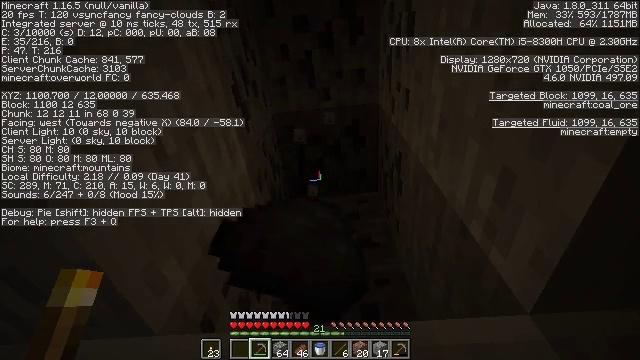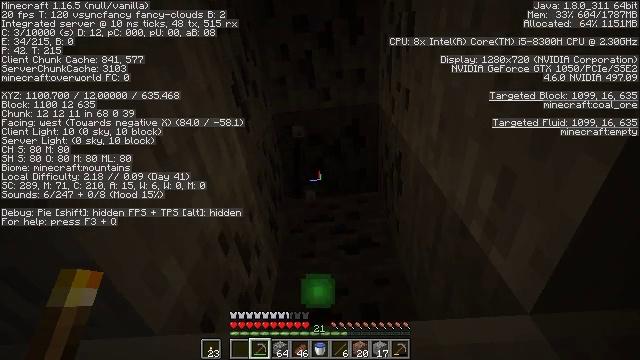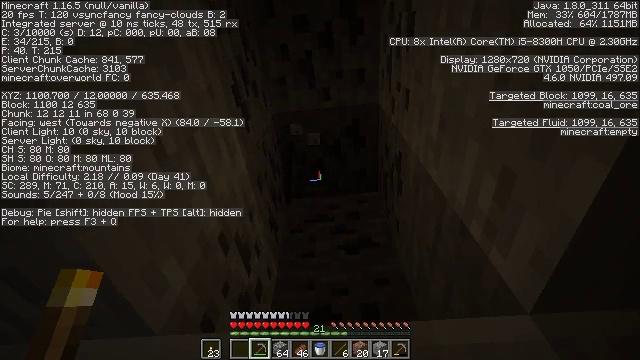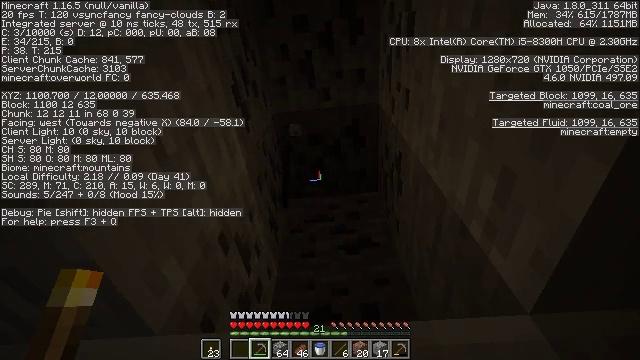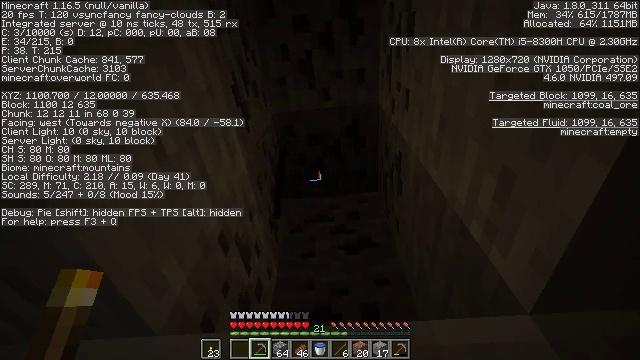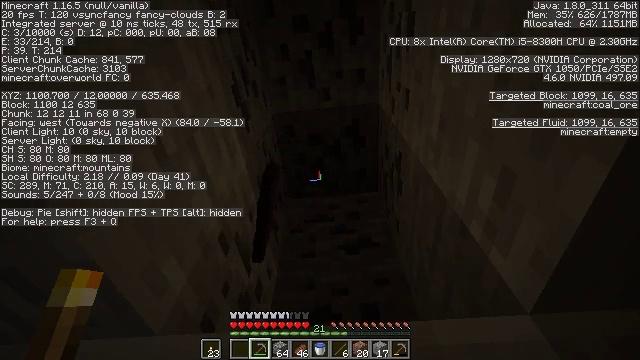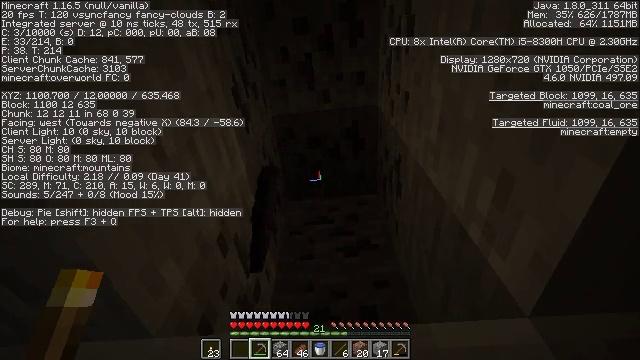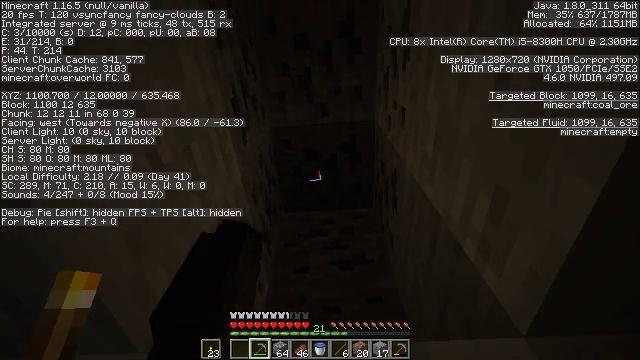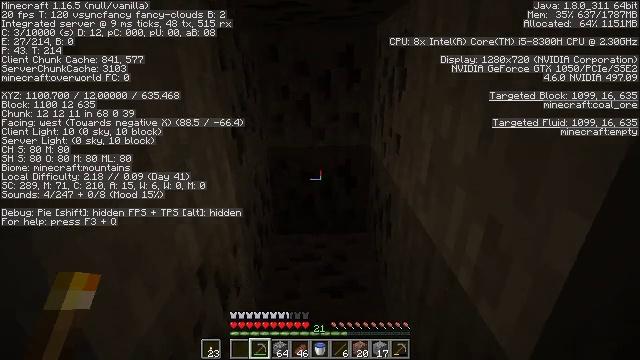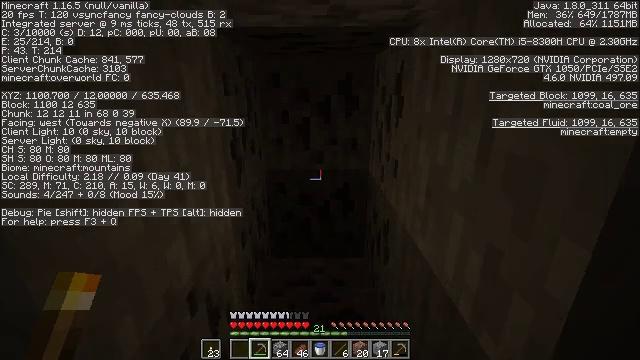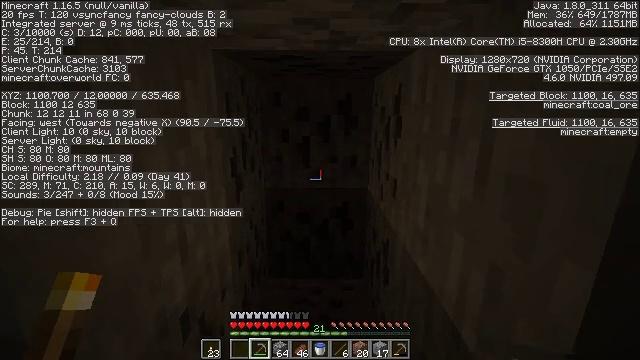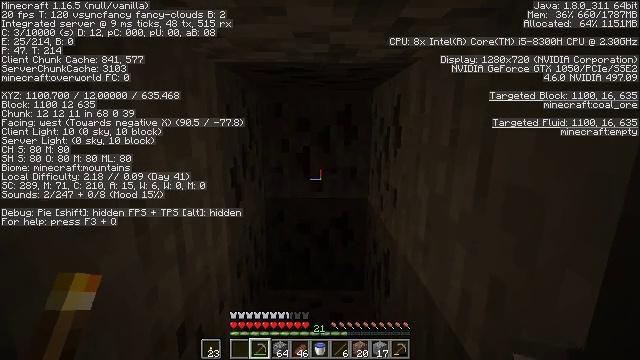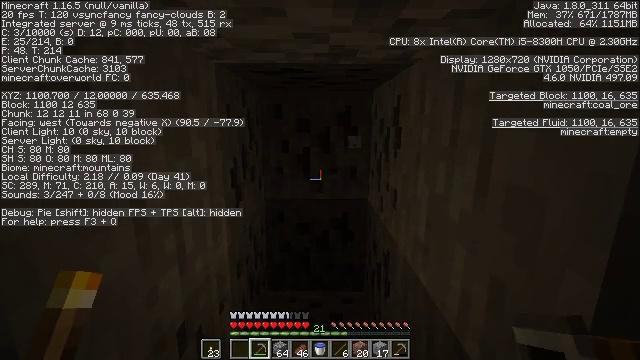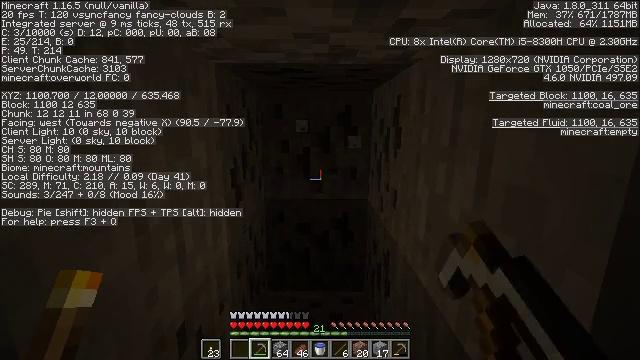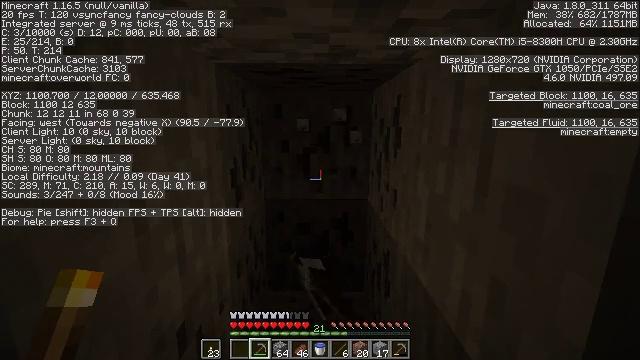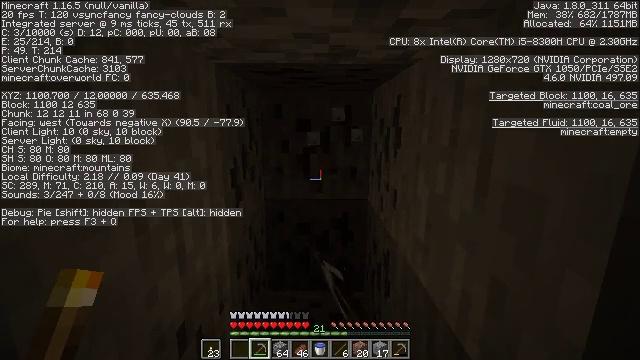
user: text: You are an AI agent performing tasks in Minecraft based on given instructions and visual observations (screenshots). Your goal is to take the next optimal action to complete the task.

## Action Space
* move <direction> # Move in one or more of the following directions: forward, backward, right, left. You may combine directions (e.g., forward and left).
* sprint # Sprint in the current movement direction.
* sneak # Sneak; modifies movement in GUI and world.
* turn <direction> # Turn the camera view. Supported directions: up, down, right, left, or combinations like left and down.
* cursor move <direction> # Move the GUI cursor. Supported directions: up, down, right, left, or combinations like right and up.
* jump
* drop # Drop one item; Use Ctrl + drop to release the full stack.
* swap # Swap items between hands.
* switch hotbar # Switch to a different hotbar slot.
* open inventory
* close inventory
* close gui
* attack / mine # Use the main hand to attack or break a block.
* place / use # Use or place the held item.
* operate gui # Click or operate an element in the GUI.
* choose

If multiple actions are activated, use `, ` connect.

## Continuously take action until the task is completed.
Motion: motion action
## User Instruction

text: Mine the coal ore underground.
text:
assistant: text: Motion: no_op
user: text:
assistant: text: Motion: no_op
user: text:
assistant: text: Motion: no_op
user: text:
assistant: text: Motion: no_op
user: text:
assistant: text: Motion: no_op
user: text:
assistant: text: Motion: no_op
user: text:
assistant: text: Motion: turn right and up
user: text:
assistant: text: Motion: turn right and up
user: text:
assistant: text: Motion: turn right and up
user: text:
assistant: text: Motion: turn up
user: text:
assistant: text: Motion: turn up
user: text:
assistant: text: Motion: attack / mine
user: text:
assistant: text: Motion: attack / mine
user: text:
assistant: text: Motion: attack / mine
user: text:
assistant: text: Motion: attack / mine
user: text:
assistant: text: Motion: attack / mine
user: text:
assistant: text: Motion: attack / mine
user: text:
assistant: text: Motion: attack / mine
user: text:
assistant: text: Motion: attack / mine
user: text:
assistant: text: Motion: attack / mine
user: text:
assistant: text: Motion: attack / mine
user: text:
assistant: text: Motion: attack / mine
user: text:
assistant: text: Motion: attack / mine
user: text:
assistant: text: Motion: attack / mine
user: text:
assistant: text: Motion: attack / mine
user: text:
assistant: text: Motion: attack / mine
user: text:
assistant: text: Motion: attack / mine
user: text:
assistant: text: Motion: attack / mine
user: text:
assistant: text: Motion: attack / mine
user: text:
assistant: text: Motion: attack / mine